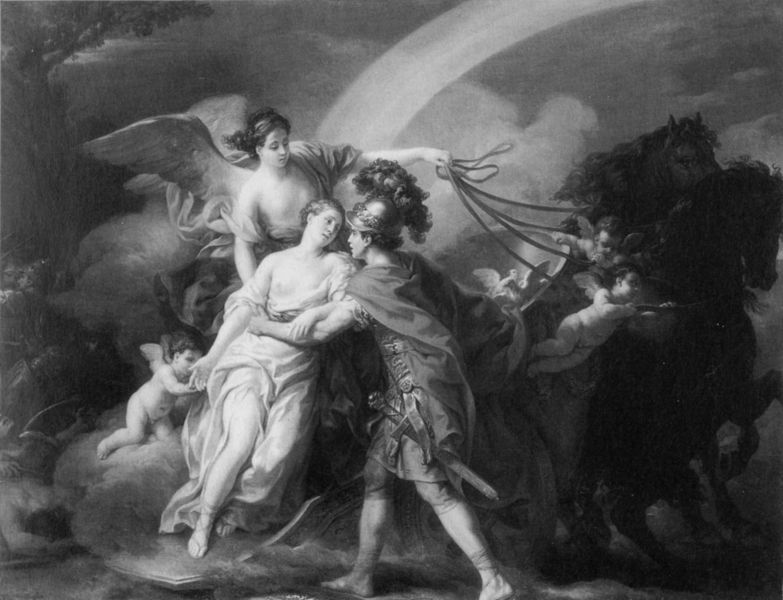
Titel: Venus von Diomedes verwundet.
Künstler: Joseph-Marie Vien
Institution: New York, Privatsammlung
Schlagwörter: baum, flügel, gemälde, hand, himmel, mann, nackt, umhang, weiß, wolken, frauen, menschen, busen, frau, grau, kleid, schwarz, tier, tiere, malerei, falten, federn, mensch, ast, gewand, paar, pferd, pferde, engel, federbusch, zügel, kutsche, wagen, querformat, meeting, sandalen, faltenwurf, foto, schwarz weiss, stich, raub, schwert, soldat, helm, rüstung, römer, schwarzw, rappen, helmbusch, pferdegespann, putten, gespann, kurzschwert, putti, cupids, regenbogen, engelsflügel, schubsen, nackte schultern, pfede, charriot, venus and aeneas